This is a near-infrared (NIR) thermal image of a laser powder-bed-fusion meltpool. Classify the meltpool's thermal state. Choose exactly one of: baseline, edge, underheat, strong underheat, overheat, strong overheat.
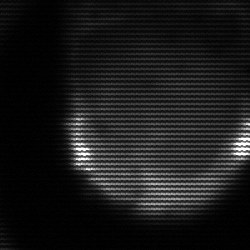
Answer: edge